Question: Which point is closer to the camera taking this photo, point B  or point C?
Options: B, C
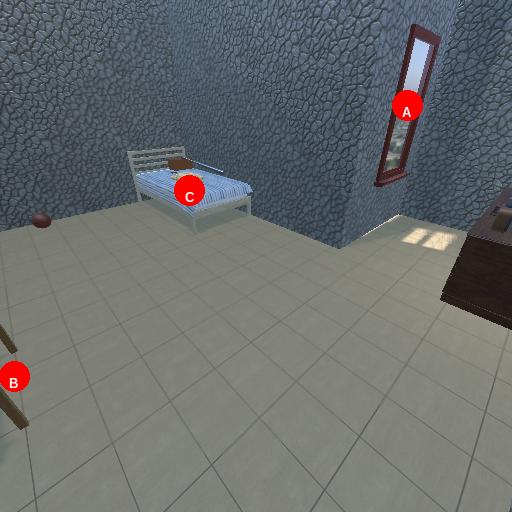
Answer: B